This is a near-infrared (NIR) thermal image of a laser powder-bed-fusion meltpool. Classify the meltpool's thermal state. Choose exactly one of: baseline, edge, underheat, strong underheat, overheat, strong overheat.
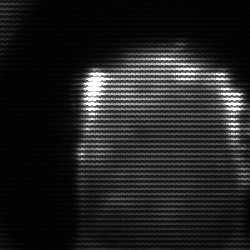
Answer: baseline